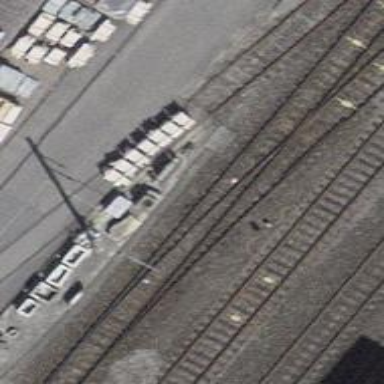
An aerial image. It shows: Single-track railway spur.